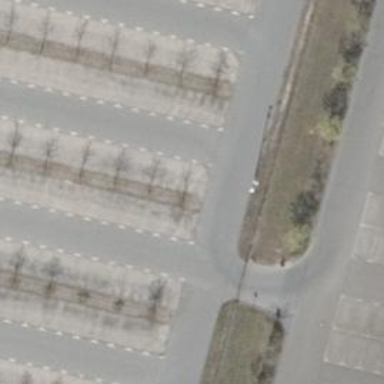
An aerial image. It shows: Parking aisle designated as service road.